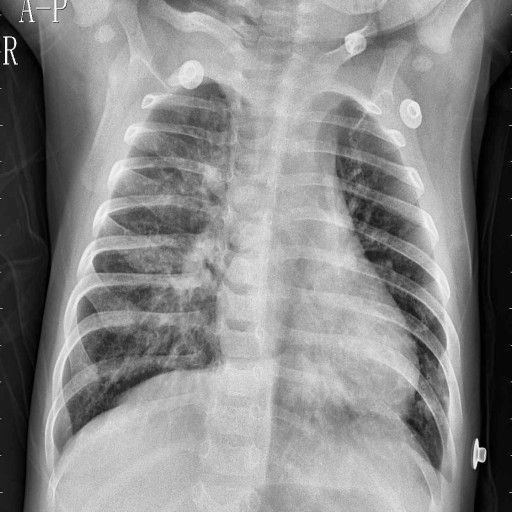
Finding: PNEUMONIA